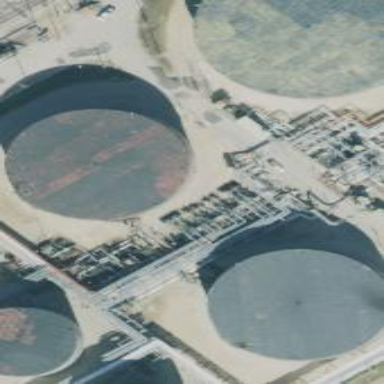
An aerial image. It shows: Storage tank building.